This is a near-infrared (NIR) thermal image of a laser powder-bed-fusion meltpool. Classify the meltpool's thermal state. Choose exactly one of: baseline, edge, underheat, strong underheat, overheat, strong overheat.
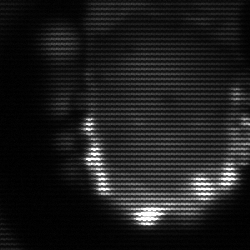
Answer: baseline